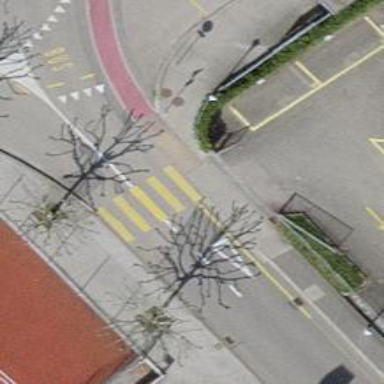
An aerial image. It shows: Zebra crossing on the road.